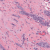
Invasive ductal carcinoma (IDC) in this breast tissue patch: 1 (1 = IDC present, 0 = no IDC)